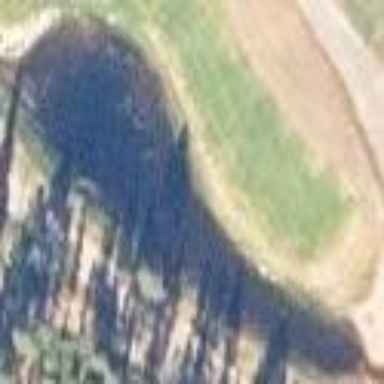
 serving as water hazard for golf course."